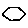
Label: hexagon